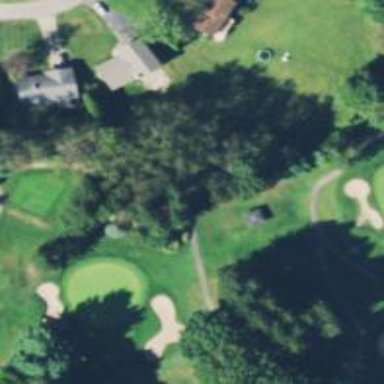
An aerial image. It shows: Path used for both walking and golf.